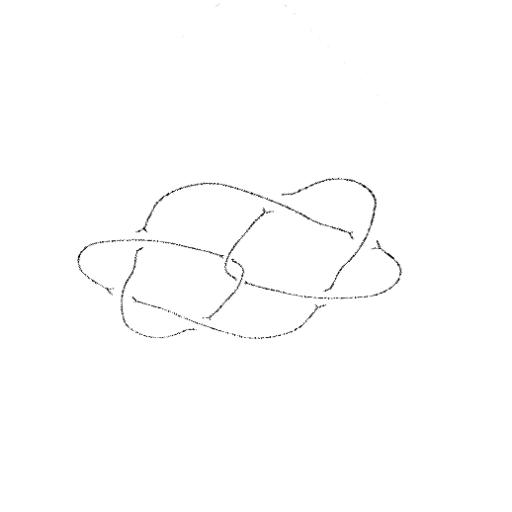
Crossing number: 8